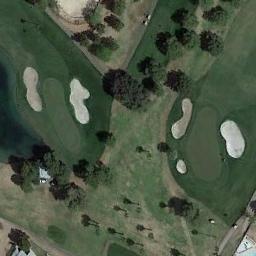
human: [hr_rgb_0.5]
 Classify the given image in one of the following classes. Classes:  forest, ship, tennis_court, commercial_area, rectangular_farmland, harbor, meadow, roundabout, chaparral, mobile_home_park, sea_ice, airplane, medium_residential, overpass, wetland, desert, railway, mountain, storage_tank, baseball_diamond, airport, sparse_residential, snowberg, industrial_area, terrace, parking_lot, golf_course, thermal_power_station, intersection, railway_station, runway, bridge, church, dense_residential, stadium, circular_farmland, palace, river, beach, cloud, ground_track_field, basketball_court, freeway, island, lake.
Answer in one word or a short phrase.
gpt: golf_course